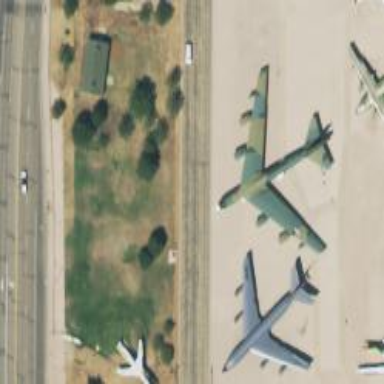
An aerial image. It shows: Historic memorial dedicated to aircraft.